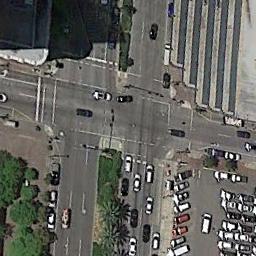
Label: intersection